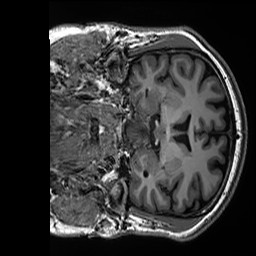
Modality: T1w
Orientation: coronal
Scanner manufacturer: siemens
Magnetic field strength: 3 T
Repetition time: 2.5 s
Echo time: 0.00299 s